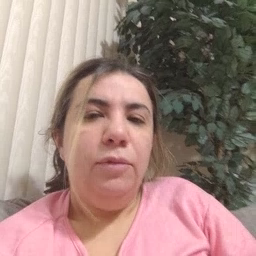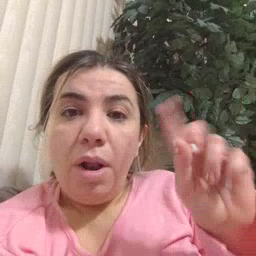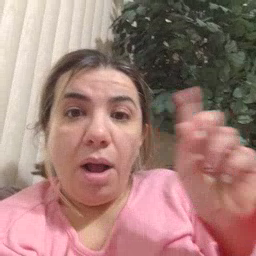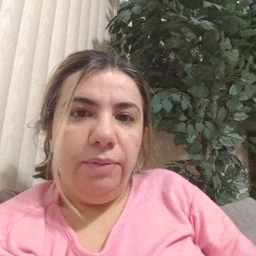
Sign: where